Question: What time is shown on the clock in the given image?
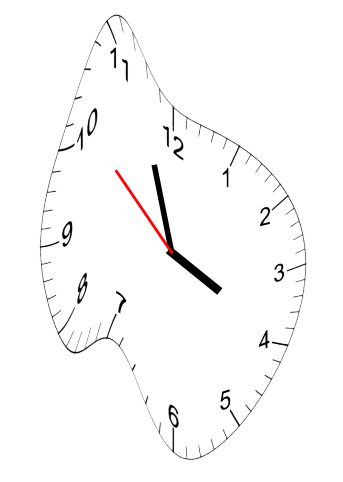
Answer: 03:56:52